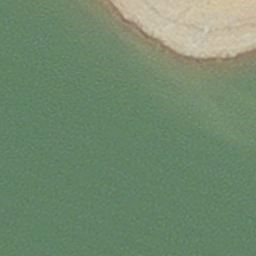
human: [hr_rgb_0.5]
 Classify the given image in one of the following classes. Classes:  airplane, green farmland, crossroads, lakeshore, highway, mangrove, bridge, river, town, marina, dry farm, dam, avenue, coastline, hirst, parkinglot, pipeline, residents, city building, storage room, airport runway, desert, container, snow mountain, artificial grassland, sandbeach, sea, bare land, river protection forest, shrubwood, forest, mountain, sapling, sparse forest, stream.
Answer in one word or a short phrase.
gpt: hirst